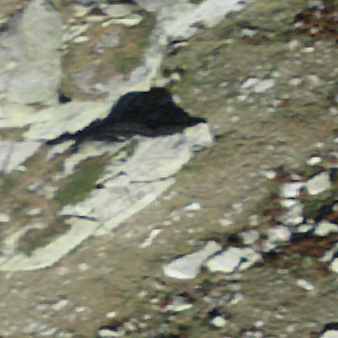
Label: bouldering_area